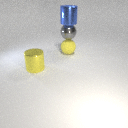
large gray metal sphere below large blue metal cylinder